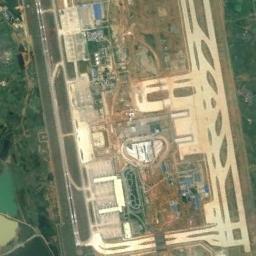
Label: airport